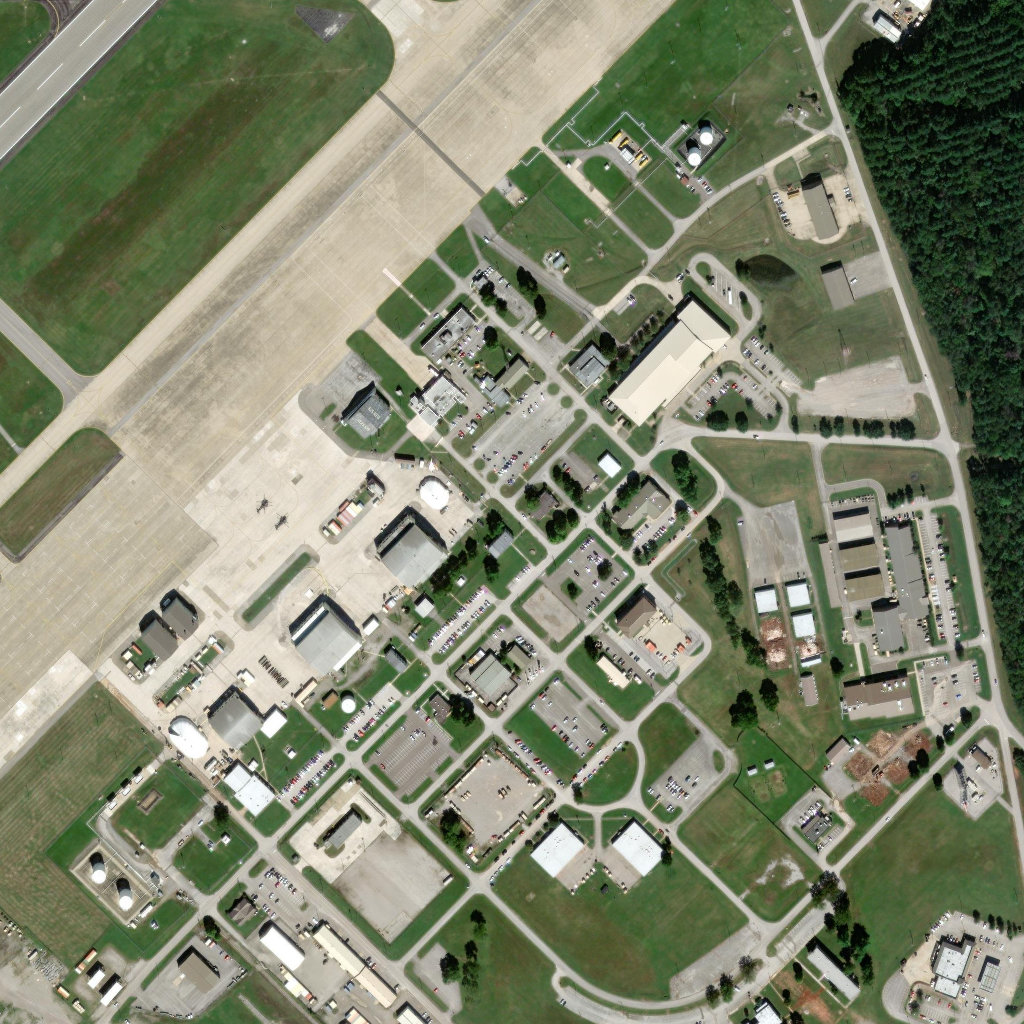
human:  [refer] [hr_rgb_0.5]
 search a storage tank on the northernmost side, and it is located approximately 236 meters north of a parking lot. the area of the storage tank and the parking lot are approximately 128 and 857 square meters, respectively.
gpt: <box>[[67, 12, 69, 14, 0]]</box>

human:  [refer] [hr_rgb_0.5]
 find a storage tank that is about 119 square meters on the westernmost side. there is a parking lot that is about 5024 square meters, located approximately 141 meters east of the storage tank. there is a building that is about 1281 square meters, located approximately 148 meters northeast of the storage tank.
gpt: <box>[[9, 84, 10, 86, 0]]</box>